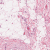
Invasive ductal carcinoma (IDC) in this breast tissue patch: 0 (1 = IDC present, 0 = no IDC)